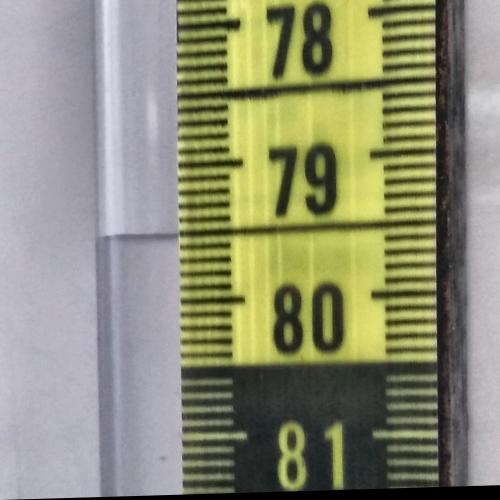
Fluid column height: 79.5 cm